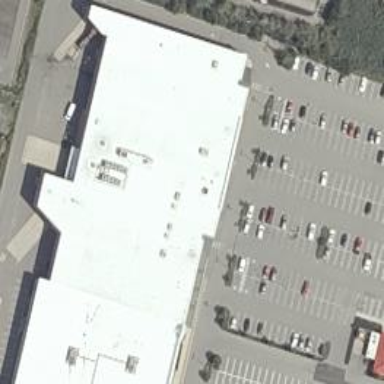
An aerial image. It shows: Supermarket.